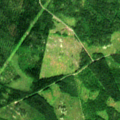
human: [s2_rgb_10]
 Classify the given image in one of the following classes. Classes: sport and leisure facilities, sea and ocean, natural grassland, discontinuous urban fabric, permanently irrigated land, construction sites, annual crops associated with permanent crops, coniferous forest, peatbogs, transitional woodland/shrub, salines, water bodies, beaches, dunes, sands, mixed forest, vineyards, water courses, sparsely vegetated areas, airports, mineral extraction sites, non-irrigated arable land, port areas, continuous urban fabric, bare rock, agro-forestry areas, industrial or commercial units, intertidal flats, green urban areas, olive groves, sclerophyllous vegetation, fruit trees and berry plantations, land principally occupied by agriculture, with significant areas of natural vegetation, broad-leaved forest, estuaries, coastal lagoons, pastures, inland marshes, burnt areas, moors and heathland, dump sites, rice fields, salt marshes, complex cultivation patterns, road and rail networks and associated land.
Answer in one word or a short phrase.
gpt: coniferous forest, mixed forest, transitional woodland/shrub